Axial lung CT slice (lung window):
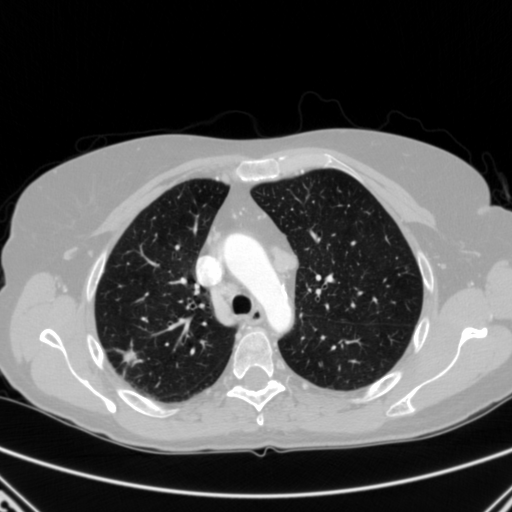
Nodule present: yes
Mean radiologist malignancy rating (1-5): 4